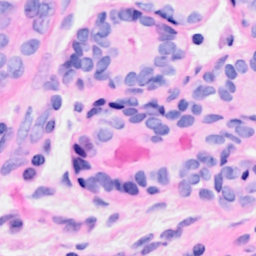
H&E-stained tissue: Breast